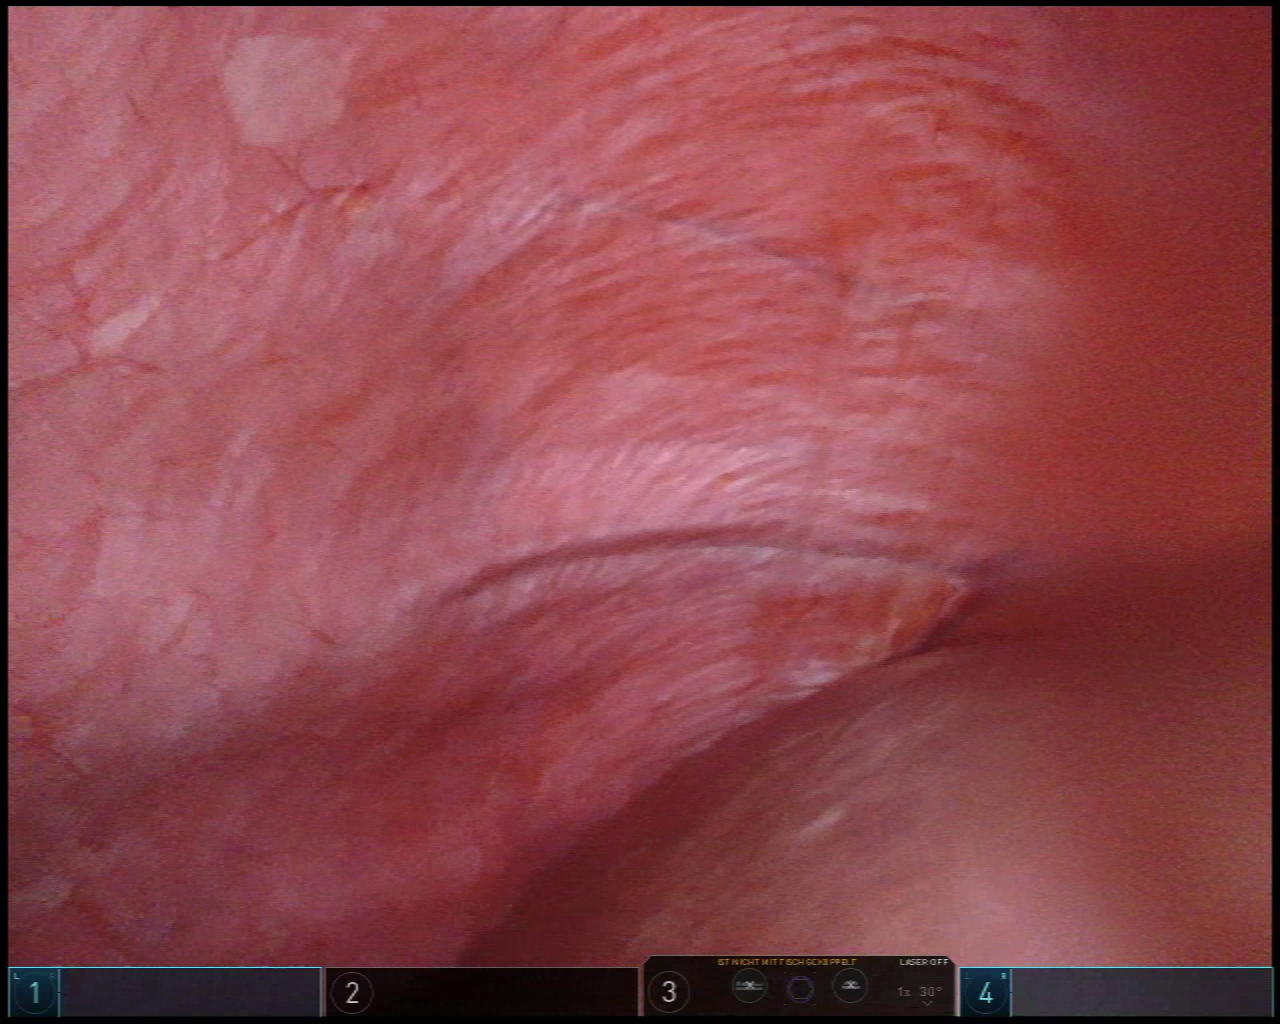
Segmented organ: liver
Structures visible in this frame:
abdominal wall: yes
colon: no
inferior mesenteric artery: no
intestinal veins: no
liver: yes
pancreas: no
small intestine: no
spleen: no
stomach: no
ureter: no
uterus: no
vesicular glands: no